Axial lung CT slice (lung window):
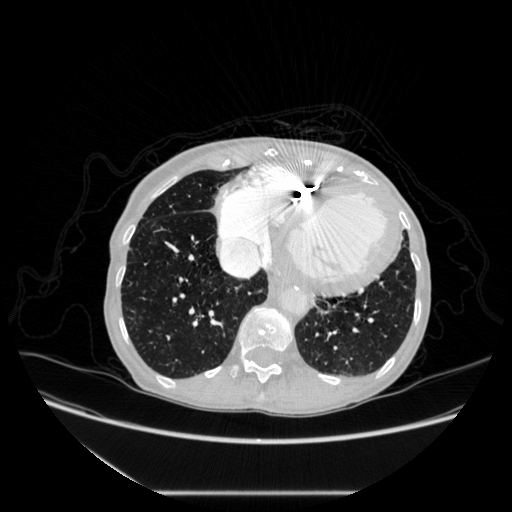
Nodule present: no